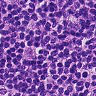
Metastatic tissue present: yes